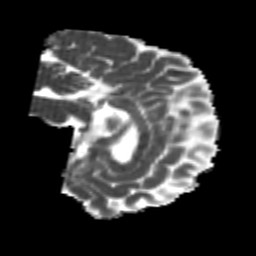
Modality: MD
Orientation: sagittal
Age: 24
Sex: male
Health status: healthy
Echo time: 0.074 s